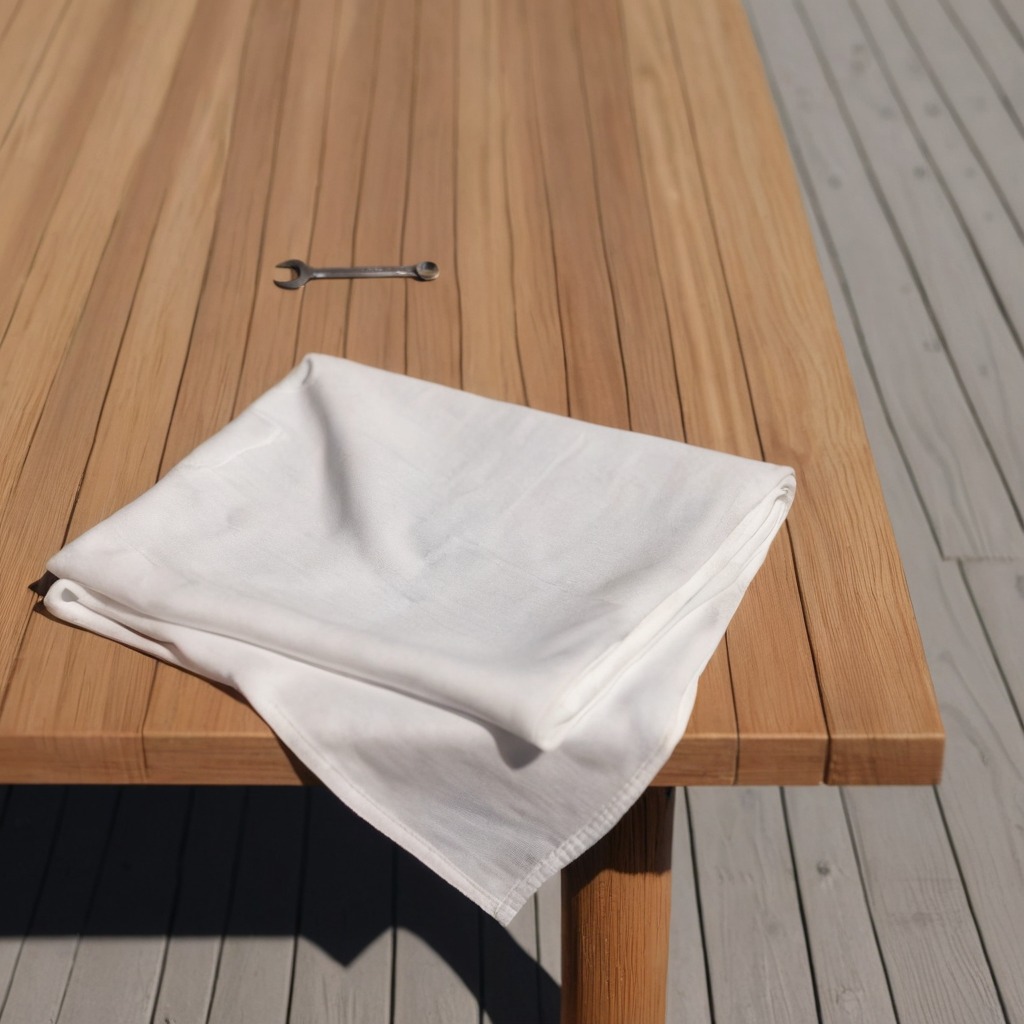
A wrench is lying on the wooden table.